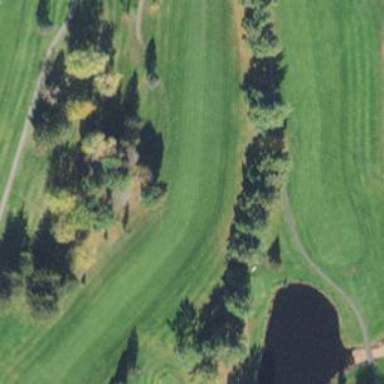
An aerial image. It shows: View of golf hole.